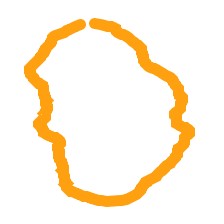
Shape: circle